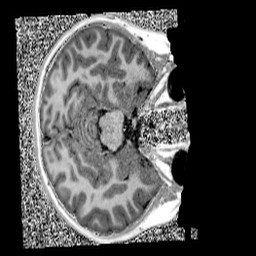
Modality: UNIT1
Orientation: axial
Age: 10
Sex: female
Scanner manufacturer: siemens
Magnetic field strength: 3 T
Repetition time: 4 s
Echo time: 0.00299 s